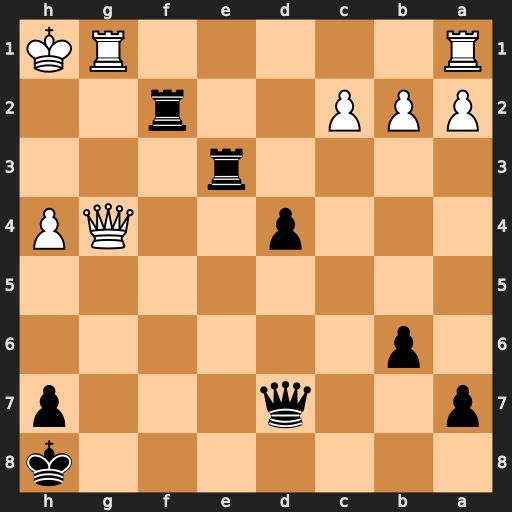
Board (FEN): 7k/p2q3p/1p6/8/3p2QP/4r3/PPP2r2/R5RK
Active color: b
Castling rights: -
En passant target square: -
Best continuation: Rh3+ Qxh3 Qxh3#